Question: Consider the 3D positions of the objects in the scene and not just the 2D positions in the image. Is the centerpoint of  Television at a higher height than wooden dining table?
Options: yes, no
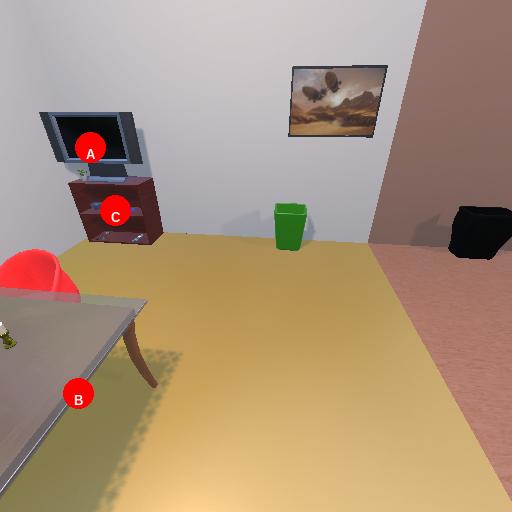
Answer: yes